Question: How to get angled corner like this in CSS, it's not round?
I tried with for left side (Example) but it's not giving the same effect
'''
border-bottom-left-radius: 12px;
border-top-left-radius: 3px;
'''

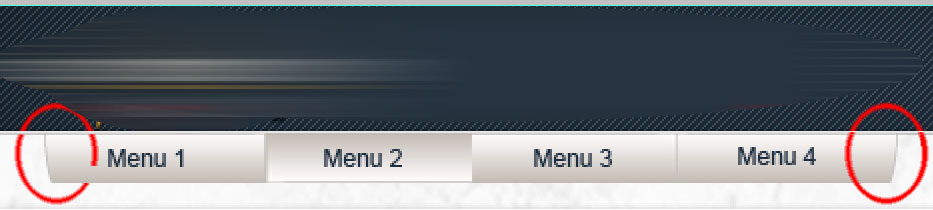
Answer: This is a perfect page for your question - it explains in detail (with photos too) how to get different curves using different CSS, including one like your question's pic:
<URL>
The one that looks most like yours (imo) is:
'''
#Example_C {
height: 65px;
width:160px;
-moz-border-radius-bottomright: 25px 50px;
border-bottom-right-radius: 25px 50px;
}
'''